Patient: sex M, age 62
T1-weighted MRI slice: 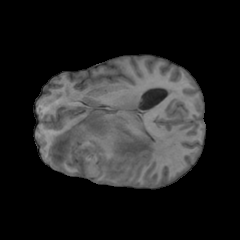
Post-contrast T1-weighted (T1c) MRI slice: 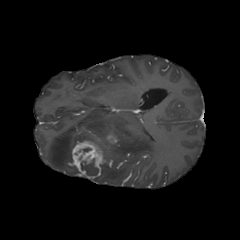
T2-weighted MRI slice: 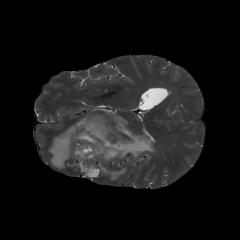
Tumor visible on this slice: yes
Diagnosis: Glioblastoma, IDH-wildtype
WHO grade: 4